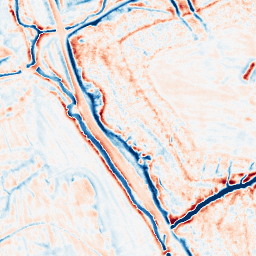
Category: edge_preserving
Decomposition family: bilateral
Decomposition parameters: d: 15
sigma_color: 100
sigma_space: 150
Upsampling method: quadratic
Upsampling parameters: scale: 2
Upsampling scale: 2